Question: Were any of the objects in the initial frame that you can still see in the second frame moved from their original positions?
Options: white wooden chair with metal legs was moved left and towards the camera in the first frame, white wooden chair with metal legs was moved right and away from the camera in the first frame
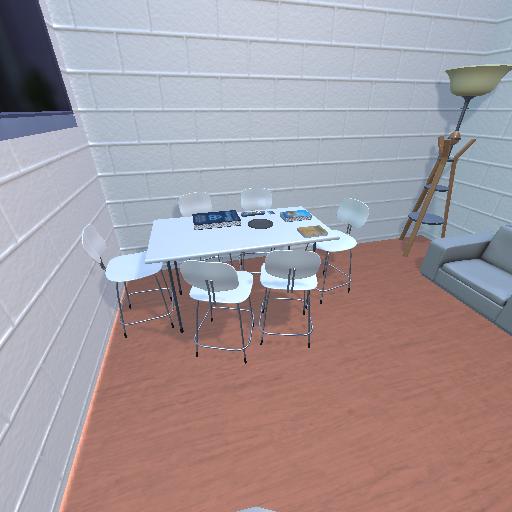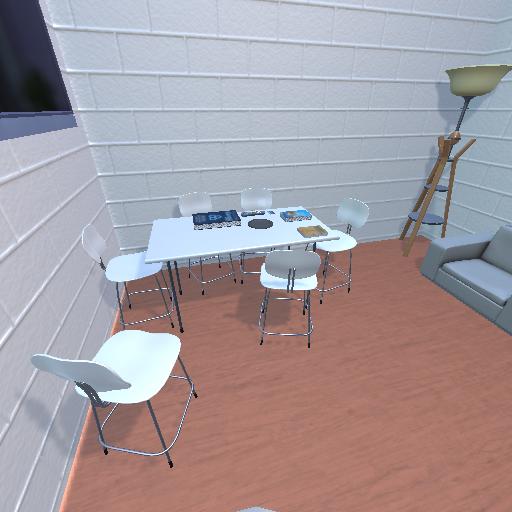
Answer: white wooden chair with metal legs was moved left and towards the camera in the first frame